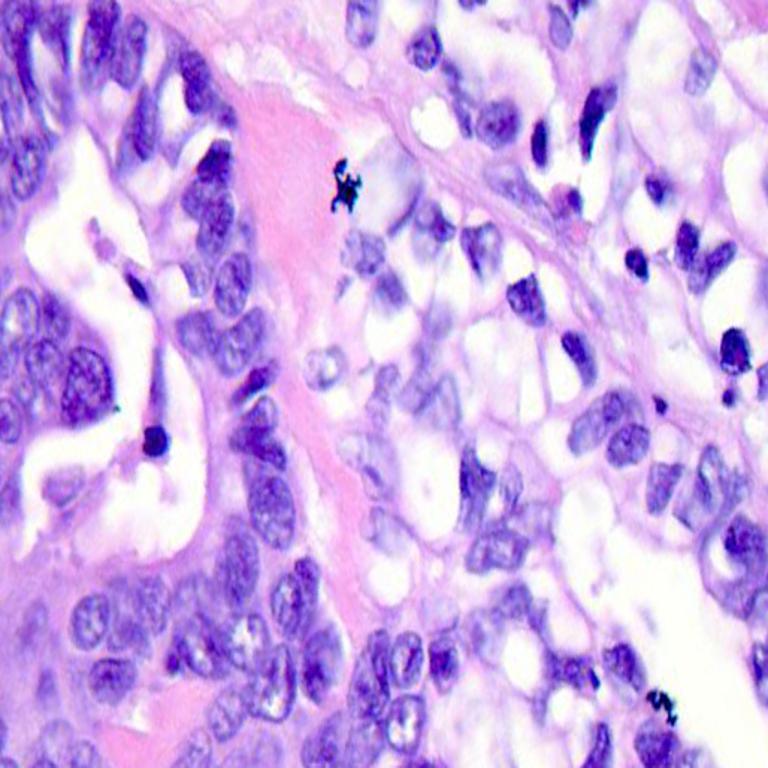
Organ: colon
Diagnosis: adenocarcinomas